Field crop: tomato
Growth stage: 1
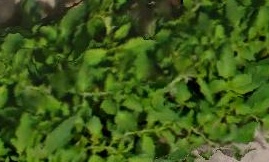
Species: tomato